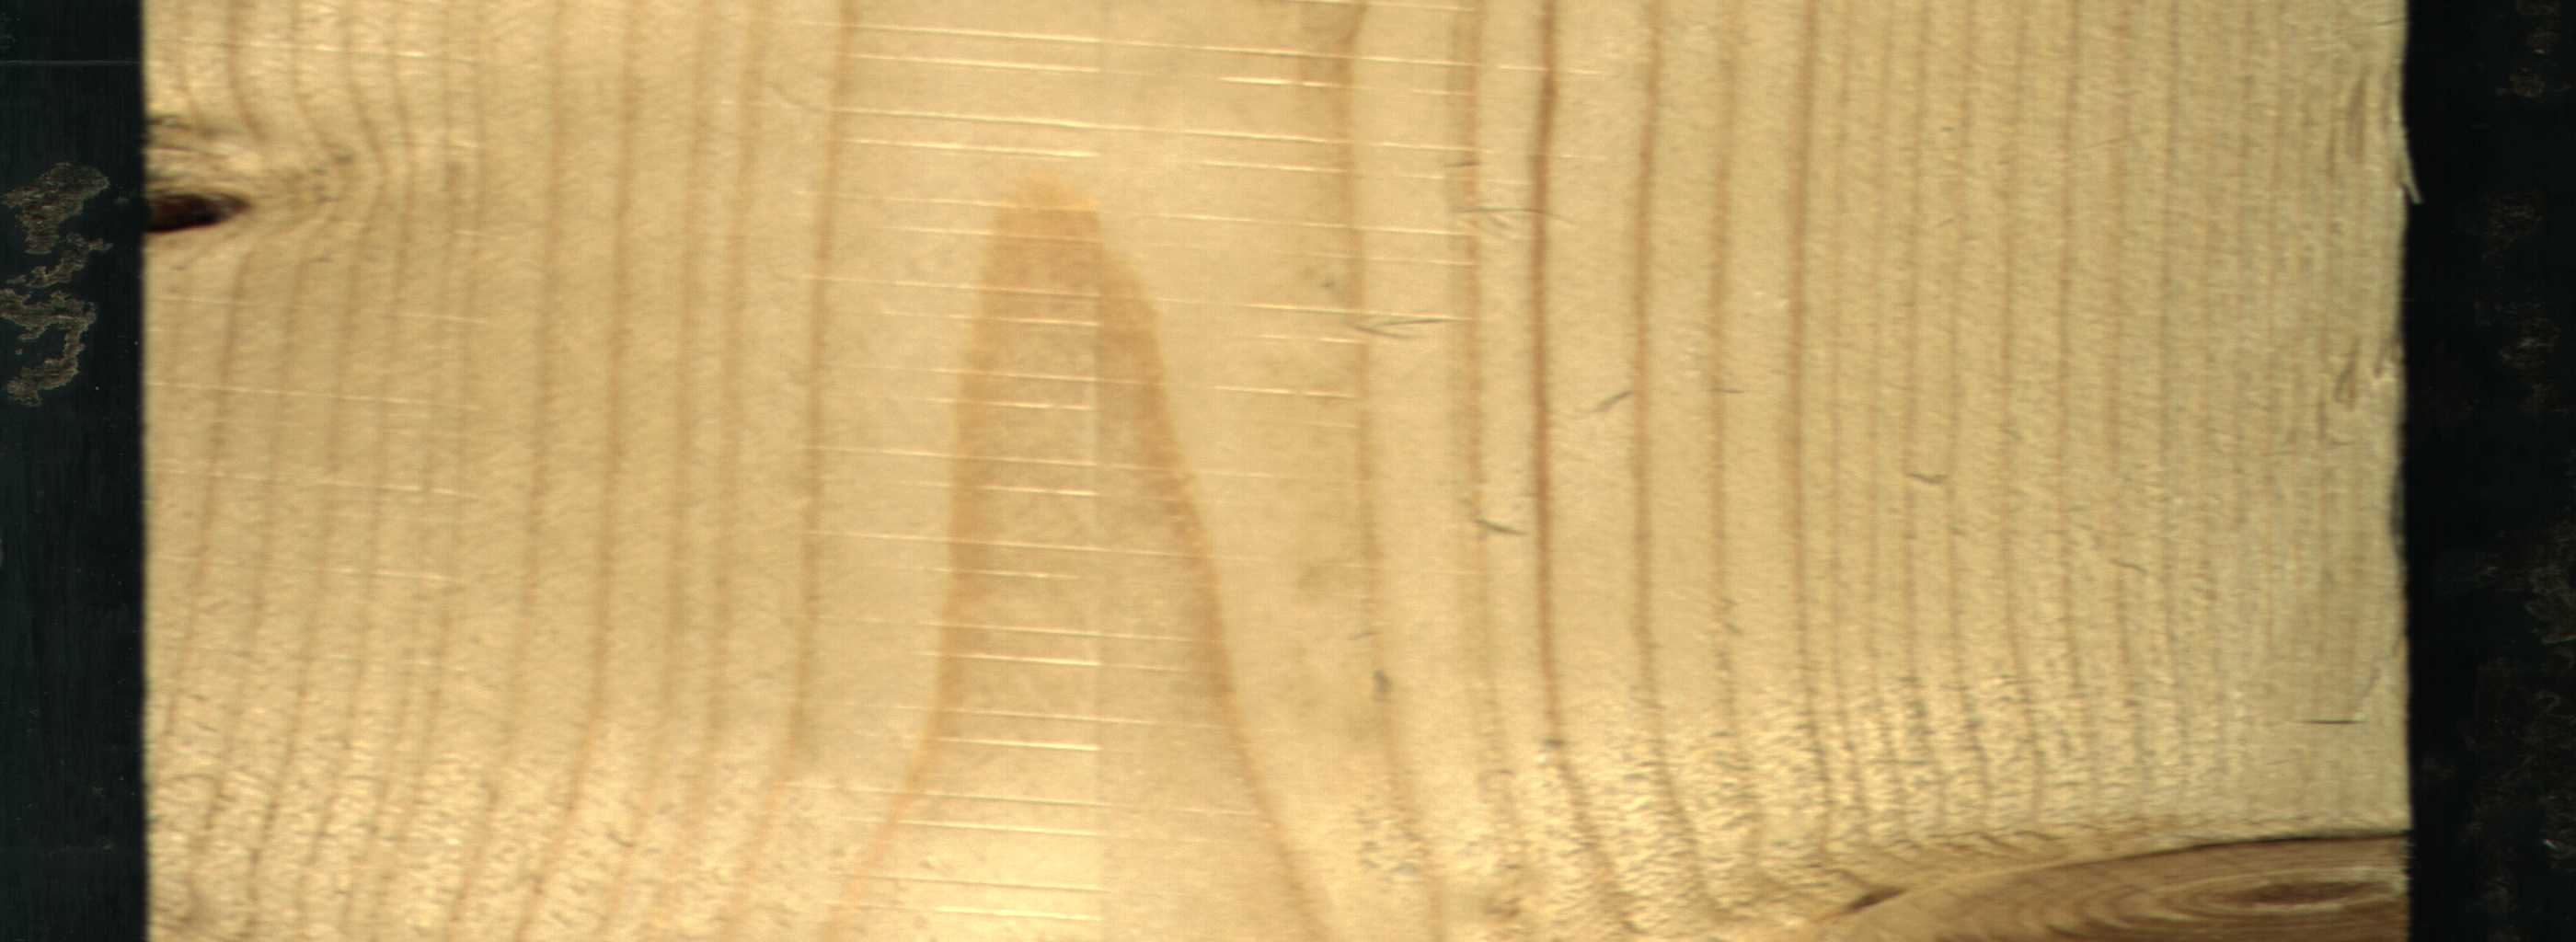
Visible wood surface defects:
Knot_missing
Live_Knot